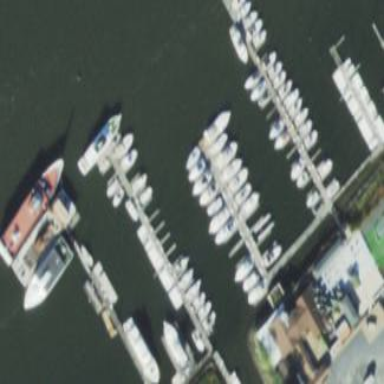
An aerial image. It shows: Marina on leisure land.